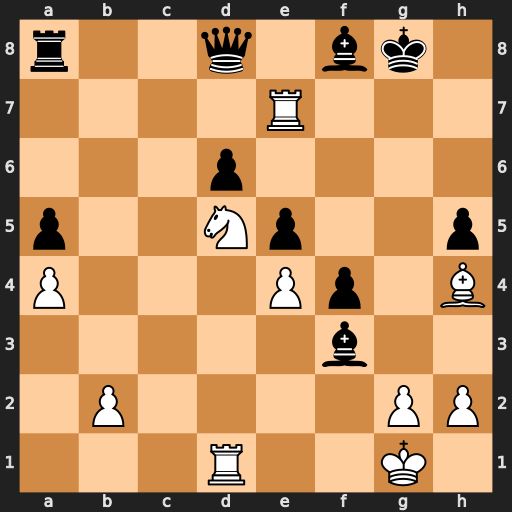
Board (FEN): r2q1bk1/4R3/3p4/p2Np2p/P3Pp1B/5b2/1P4PP/3R2K1
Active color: w
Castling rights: -
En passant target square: -
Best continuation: Nf6+ Kh8 Rh7#